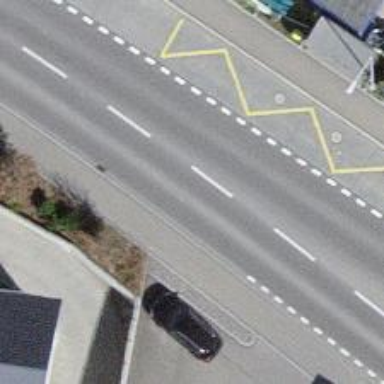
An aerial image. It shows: Public transport stop position.